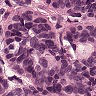
Metastatic tissue present: yes